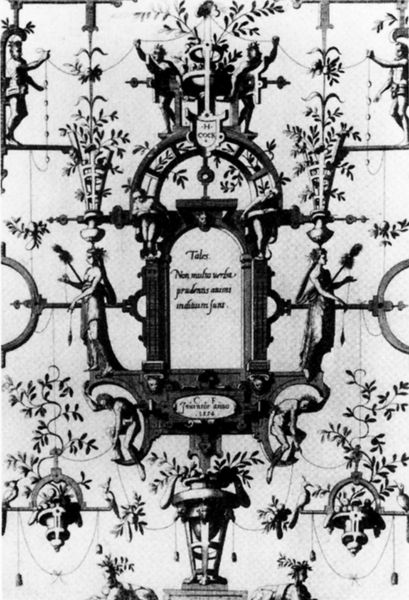
Titel: Beschlag-und Rollwerkgroteske, aus:Kartuschen mit gr. Weisheiten
Künstler: Cornelis Floris
Institution: Amsterdam, Rijksmuseum, Rijksprentenkabinet
Schlagwörter: blätter, frauen, menschen, säulen, tür, blüte, blüten, ornament, gesicht, rahmen, tod, vögel, zweige, figur, blatt, ranken, schrift, bogen, figuren, tapete, inschrift, gestell, tor, kreuz, grab, gedenken, bänder, pfeil, grabkreuz, halbbögen, rankemn